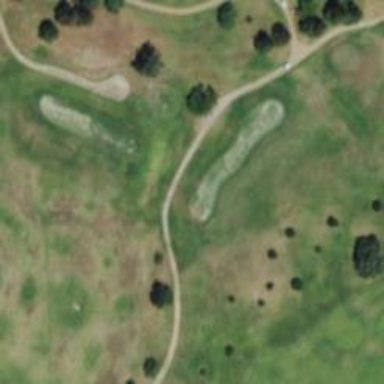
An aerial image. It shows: Golf tee.